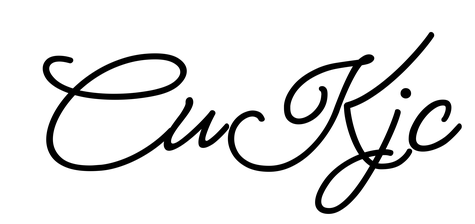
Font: MeowScript-Regular